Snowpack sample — Buffalo Mountain, Silverthorne, Colorado, USA (1/25/25, 10:11 AM MST)
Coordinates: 39.6222, -106.1139
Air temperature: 22 °F
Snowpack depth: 110 cm
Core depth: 40 cm
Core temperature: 46.4 °F
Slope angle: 12°, slope face: 102°
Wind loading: high
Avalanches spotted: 0
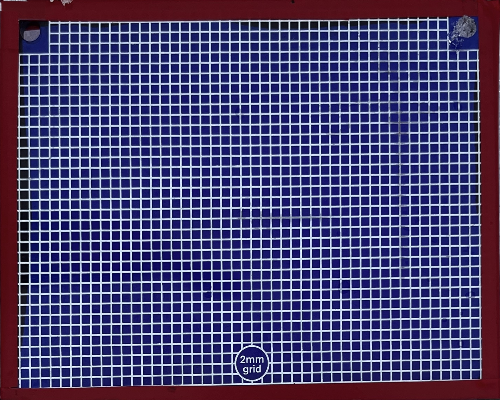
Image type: profile
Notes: No avalanches nearby, collected on the outskirts of a fire break 15 meters from the treeline, on way to Buffalo and Red Mountain